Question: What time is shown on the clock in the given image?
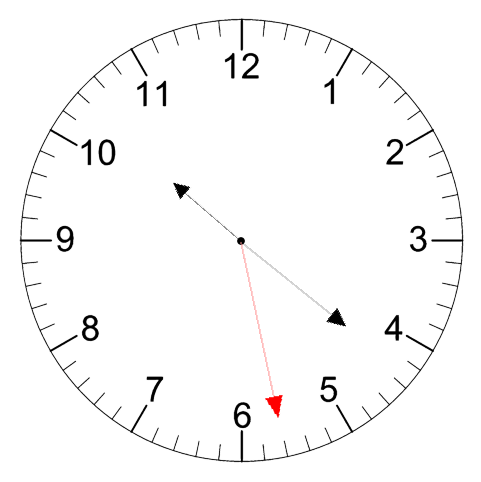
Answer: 10:21:28